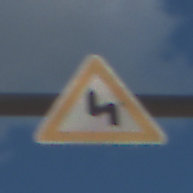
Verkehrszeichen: DoppelkurveZunaechstLinks
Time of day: MorningAfternoon
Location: Outdoor (Suburban)
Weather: PartlyCloudy
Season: NotSpecified
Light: Natural